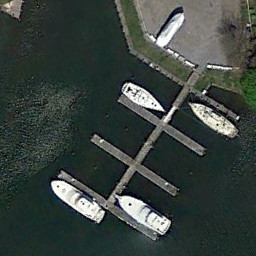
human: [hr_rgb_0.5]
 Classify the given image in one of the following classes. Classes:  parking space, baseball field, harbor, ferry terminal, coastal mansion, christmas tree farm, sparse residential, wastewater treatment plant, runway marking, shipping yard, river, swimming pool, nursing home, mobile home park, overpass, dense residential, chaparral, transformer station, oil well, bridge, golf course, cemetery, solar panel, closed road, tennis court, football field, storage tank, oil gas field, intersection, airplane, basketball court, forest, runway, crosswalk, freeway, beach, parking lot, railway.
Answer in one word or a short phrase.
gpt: ferry terminal